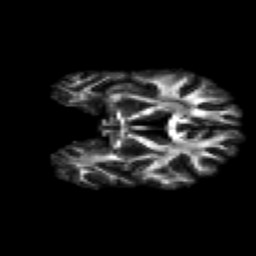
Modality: FA
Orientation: coronal
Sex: male
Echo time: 0.114 s